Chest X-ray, AP view. Patient: 43 years old, sex M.
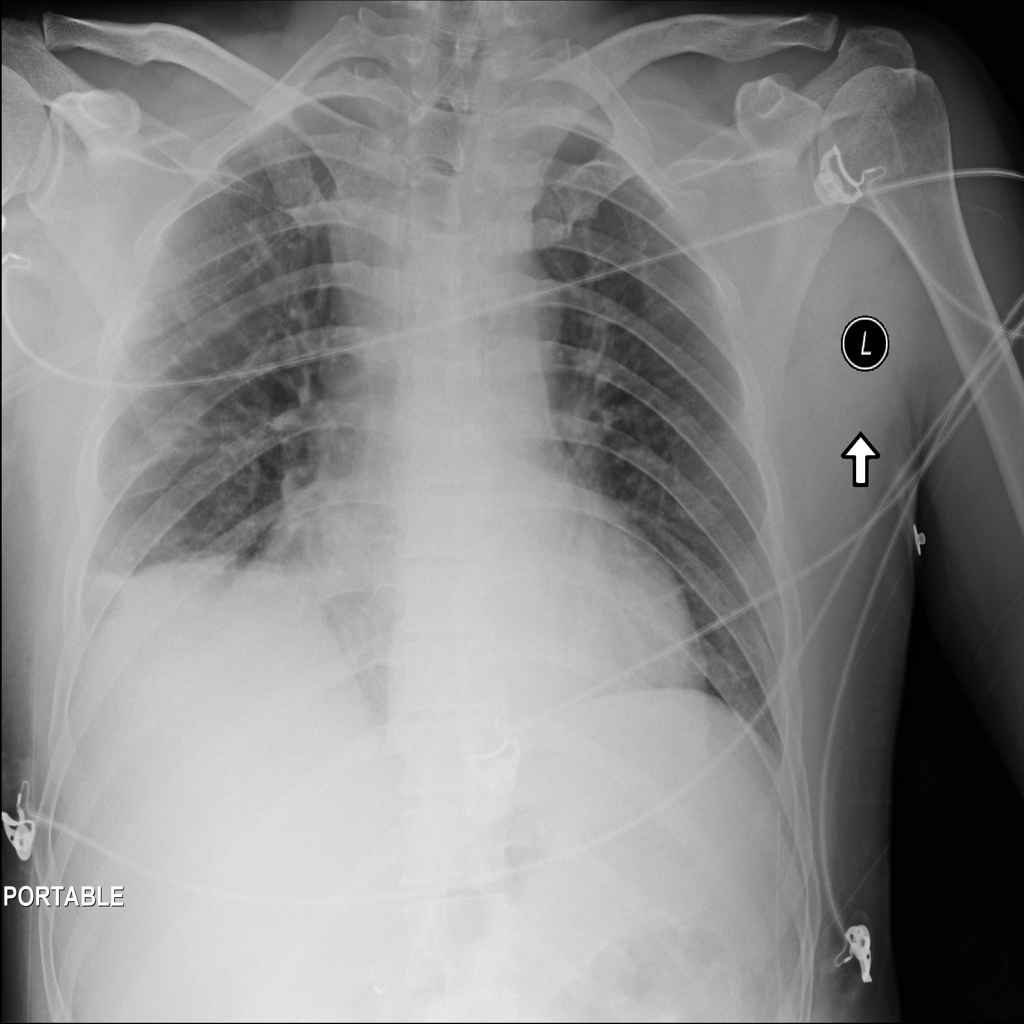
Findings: Atelectasis